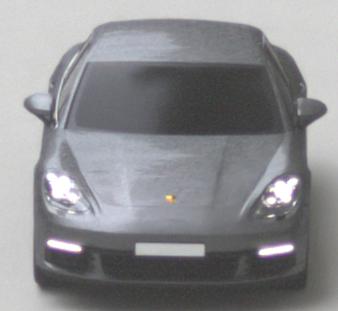
Make: Porsche
Model: Panamera
Detailed model: Panamera (971)
Model produced from: 2016/11
Model produced until: 2018/08
Doors: 5
Color: gray
Road condition: dry road
Daytime: morning or afternoon
Contrast: low contrast